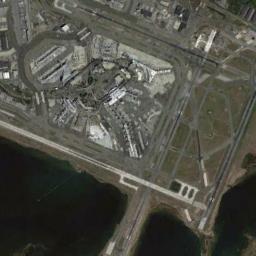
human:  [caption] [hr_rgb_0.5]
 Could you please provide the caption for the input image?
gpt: A huge complex airport with many runways and buildings surrounded by a forest .

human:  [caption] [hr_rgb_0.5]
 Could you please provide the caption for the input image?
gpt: An airport is between many buildings and water .

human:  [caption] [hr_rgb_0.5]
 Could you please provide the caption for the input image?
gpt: An airport with some staggered runways and buildings next to the sea .

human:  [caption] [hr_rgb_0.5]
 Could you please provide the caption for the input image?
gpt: The airport has three staggered runways .

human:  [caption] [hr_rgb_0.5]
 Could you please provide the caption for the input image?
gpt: The airport has many roads of different lengths .